Question: I tried to create a table in SQL Server :

I needed to create a column that is the final payment column that automatically generates its values by getting the difference between two other tables what should I do?
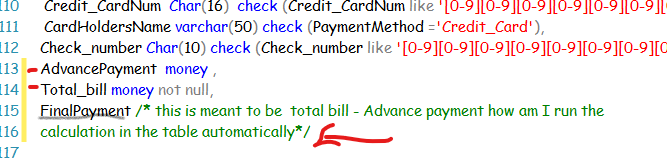
Answer: You can use a <URL>. eg
'''
CREATE TABLE dbo.Products
(
ProductID int IDENTITY (1,1) NOT NULL
, QtyAvailable smallint
, UnitPrice money
, InventoryValue AS QtyAvailable * UnitPrice
);
'''